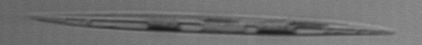
Label: pennate_Pseudo-nitzschia